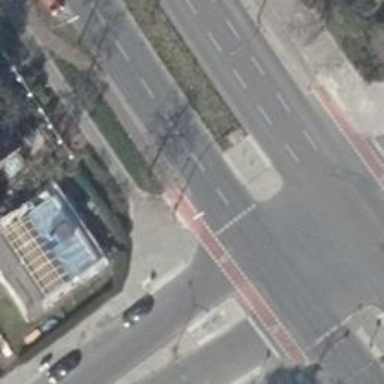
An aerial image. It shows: Unmarked footway crossing with traffic island.